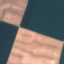
Land use / land cover class: AnnualCrop